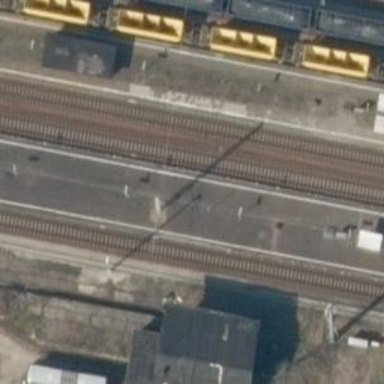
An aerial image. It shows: Milestone along the railway track with catenary mast.